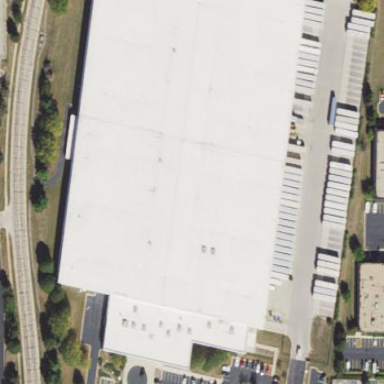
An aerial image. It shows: Warehouse building.